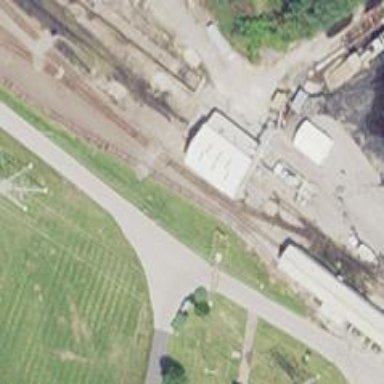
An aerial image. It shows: Rail spur service.